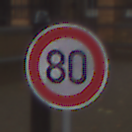
Verkehrszeichen: Geschwindigkeit80
Umgebung: Outdoor, Urban
Tageszeit: MorningAfternoon
Wetter: Overcast
Licht: Natural
Jahreszeit: NotSpecified
Kontrast: LowContrast